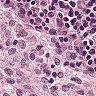
Metastatic tissue present: no